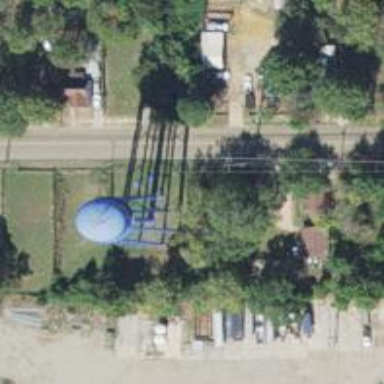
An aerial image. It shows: Water tower that is man-made.